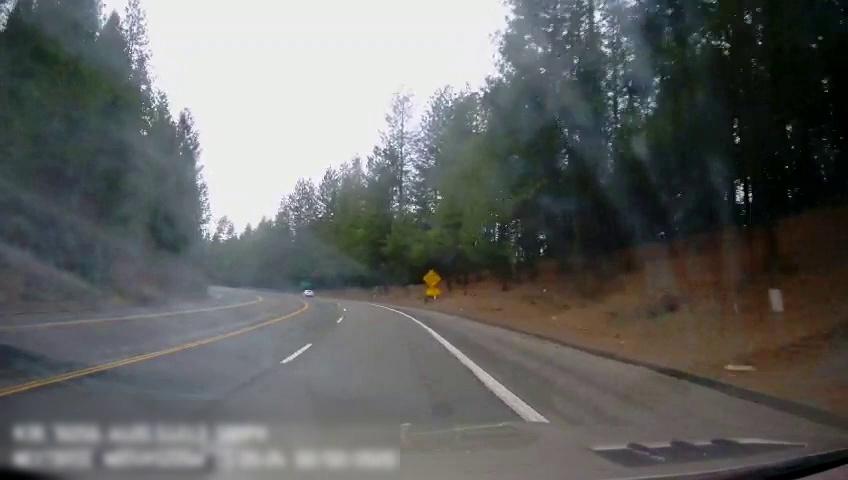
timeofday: Day
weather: Cloudy
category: Drivable Space
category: Vehicles | Car
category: Lanes | Opposite Lane
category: Lanes | Opposite Lane
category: Lanes | Alternate Lane
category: Lanes | Current Lane
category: Lanes | Current Lane
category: Traffic | Signs
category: Traffic | Signs
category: Traffic | Signs